Interaction volume radius: 10 \u00c5
Interaction volume height: 10 \u00c5
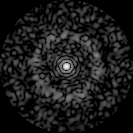
Disorder parameter: 0.8215